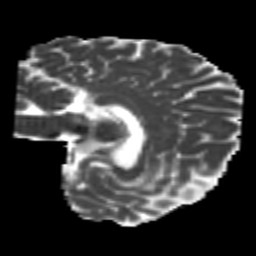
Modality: MD
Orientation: sagittal
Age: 24
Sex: female
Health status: healthy
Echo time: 0.074 s